Question: I got a linear layout Im using layouts weights on. I want the first view to taker up 10% of the screen, the second view to take up 80% and the third view to be 10% of the screen. Something like this:
'''
----------
view_1: 10% height
----------
view_2: 80% height
----------
view_3: 10% height
----------
'''
Im trying to achive the result with this layout:
'''
<?xml version="1.0" encoding="utf-8"?>
<LinearLayout xmlns:android="http://schemas.android.com/apk/res/android"
android:layout_width="match_parent"
android:layout_height="match_parent"
android:orientation="vertical"
android:weightSum="100" >
<View
android:id="@+id/view1"
android:layout_width="match_parent"
android:layout_height="match_parent"
android:layout_weight="10"
android:background="@color/gold" />
<View
android:id="@+id/view2"
android:layout_width="match_parent"
android:layout_height="match_parent"
android:layout_weight="80"
android:background="@color/orange" />
<View
android:id="@+id/view3"
android:layout_width="match_parent"
android:layout_height="match_parent"
android:layout_weight="10"
android:background="@color/blue" />
</LinearLayout>
'''
But I get this result:

Only when I set the weights to 33.3333 on all views it seems to work as expected. Ie all views have equal height. Any ide how to solve this?
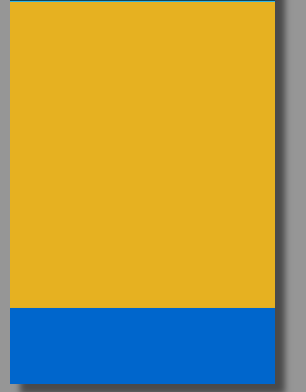
Answer: Replace:
'''
android:layout_height="match_parent"
'''
with:
'''
android:layout_height="0dp"
'''
in all three locations.